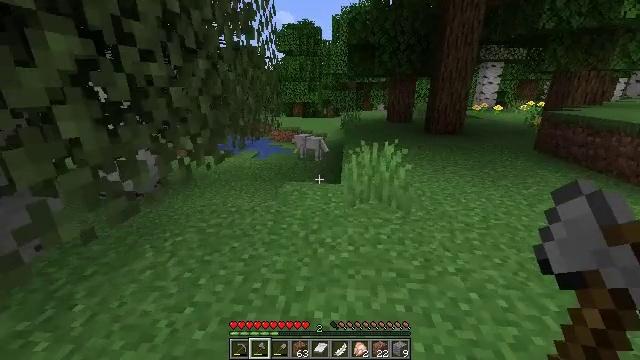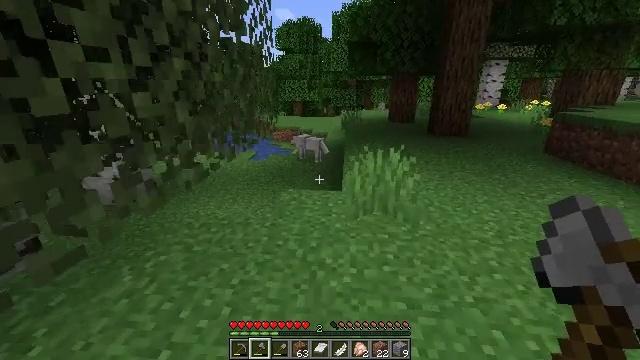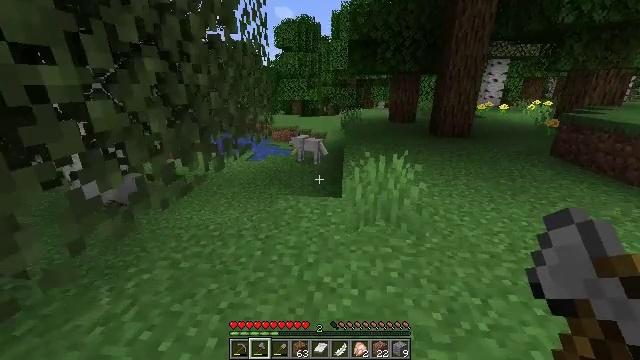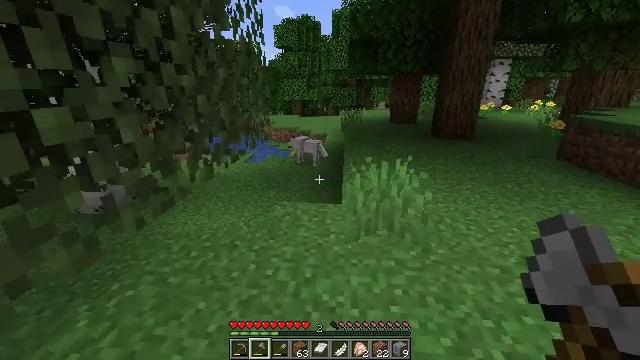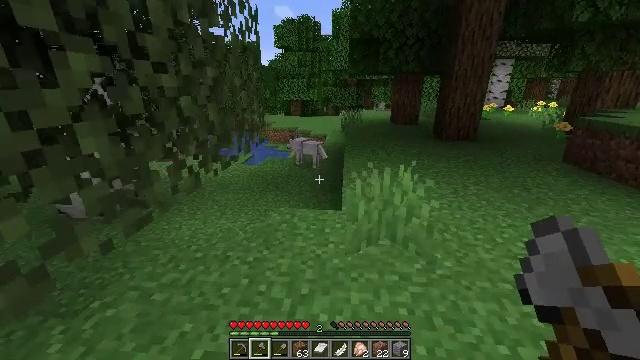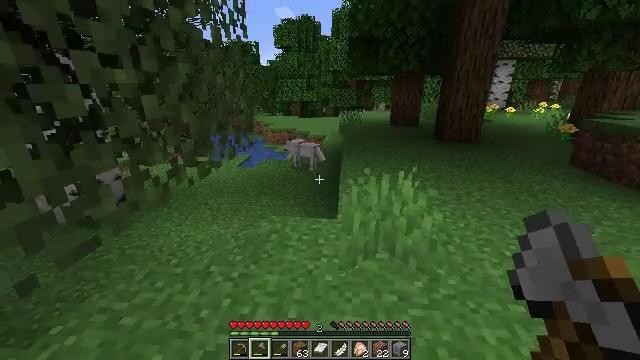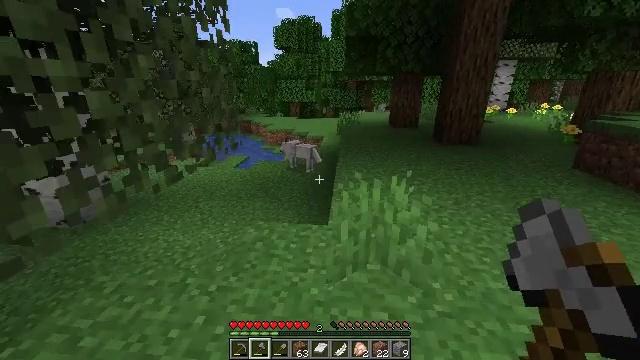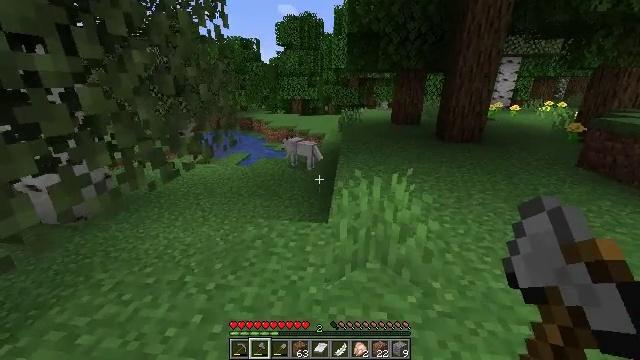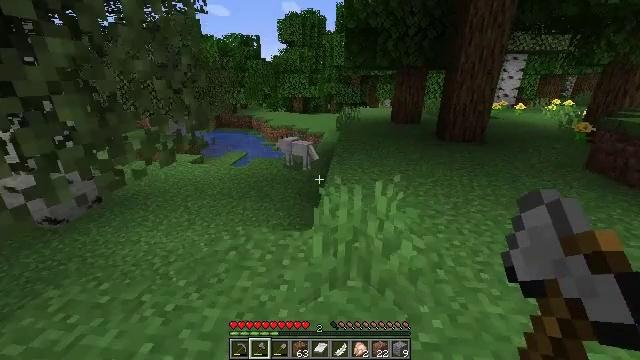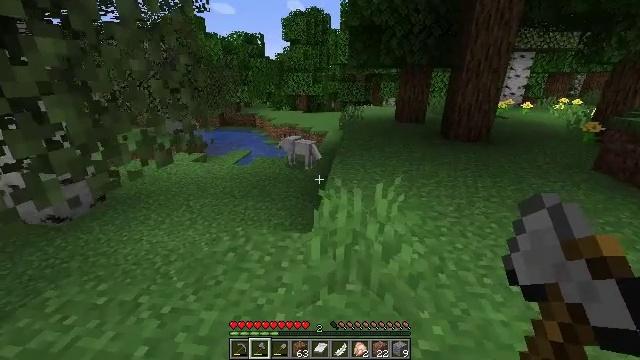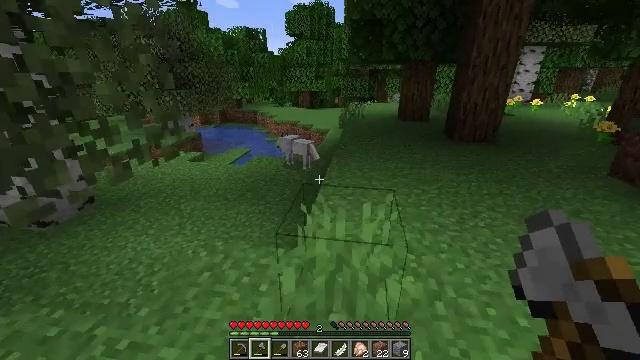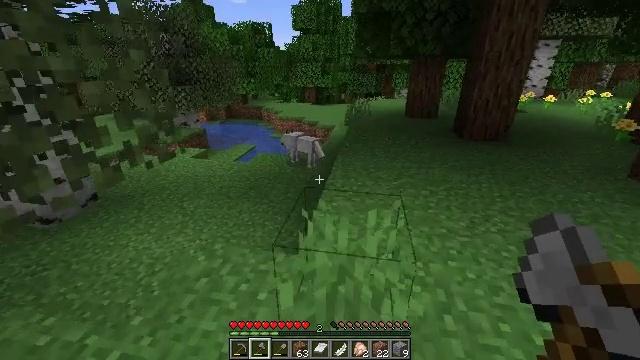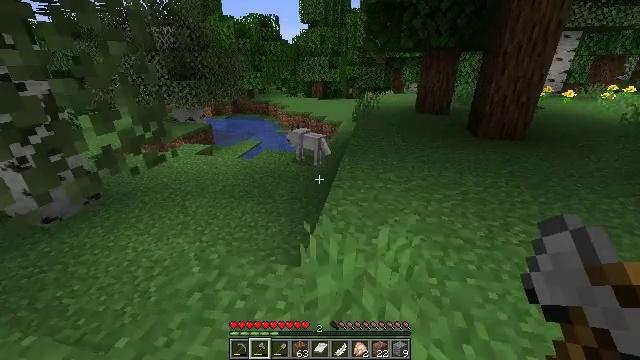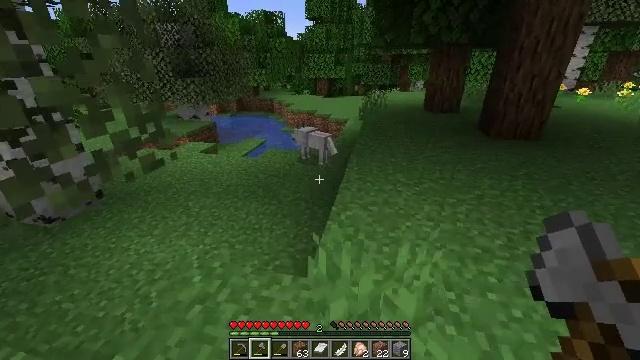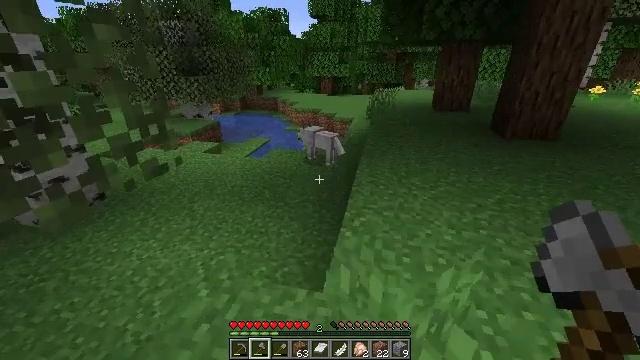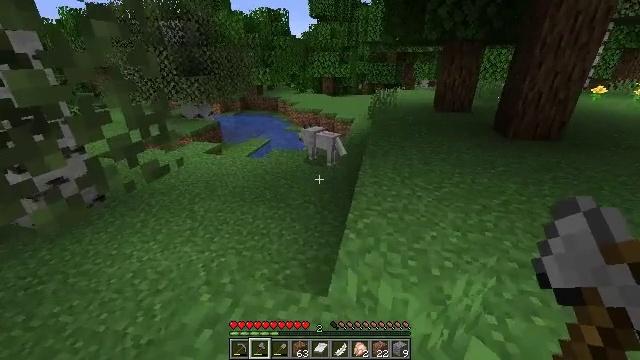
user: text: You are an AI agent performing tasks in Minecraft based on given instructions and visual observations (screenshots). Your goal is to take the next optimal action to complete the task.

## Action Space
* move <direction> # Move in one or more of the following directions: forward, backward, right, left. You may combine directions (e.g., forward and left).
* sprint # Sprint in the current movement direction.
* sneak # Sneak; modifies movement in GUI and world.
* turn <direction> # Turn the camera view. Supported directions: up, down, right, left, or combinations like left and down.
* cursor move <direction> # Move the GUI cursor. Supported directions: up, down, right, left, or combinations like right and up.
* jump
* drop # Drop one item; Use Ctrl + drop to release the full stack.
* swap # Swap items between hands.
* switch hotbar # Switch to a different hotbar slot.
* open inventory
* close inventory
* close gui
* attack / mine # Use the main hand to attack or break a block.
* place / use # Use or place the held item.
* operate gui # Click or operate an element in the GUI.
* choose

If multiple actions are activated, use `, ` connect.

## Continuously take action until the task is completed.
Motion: motion action
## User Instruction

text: Hunt a wolf.
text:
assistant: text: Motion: move forward
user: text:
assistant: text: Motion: move forward
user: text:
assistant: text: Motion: move forward
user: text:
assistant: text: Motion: move forward
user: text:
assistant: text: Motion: move forward and move right
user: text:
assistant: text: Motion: move forward and move right
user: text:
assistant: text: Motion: move forward and move right
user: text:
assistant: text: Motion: move forward and move right
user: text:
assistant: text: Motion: move forward and move right
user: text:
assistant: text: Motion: move forward, turn left
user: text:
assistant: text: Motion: move forward, turn left
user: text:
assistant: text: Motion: move forward, turn left and down
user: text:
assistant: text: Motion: move forward and move left, turn left
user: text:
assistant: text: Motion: move forward and move left
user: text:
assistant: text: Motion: move forward and move left
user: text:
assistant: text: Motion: move forward and move left
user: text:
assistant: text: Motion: move forward and move left
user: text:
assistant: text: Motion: move forward and move left
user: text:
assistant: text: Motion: move forward and move left
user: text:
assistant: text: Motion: move forward
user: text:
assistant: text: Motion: move forward
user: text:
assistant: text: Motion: move forward
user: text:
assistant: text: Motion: move forward, turn right
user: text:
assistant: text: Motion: move forward, turn right
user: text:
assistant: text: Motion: move forward
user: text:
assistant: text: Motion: move forward
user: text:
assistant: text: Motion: move forward
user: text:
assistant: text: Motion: move forward
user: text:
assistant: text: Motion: move forward
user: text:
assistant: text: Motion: move forward, turn left